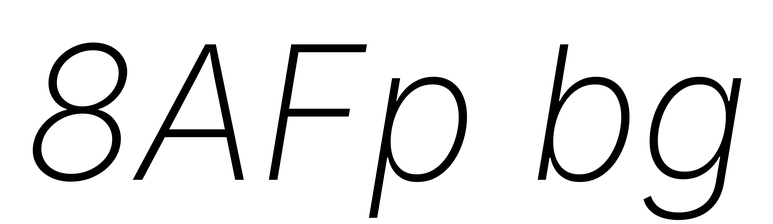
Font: Inter-Italic_ExtraLight_Italic